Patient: sex F, age 26
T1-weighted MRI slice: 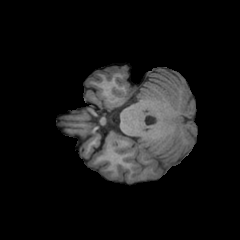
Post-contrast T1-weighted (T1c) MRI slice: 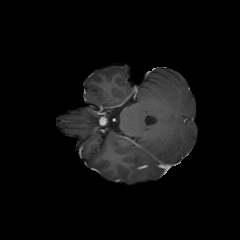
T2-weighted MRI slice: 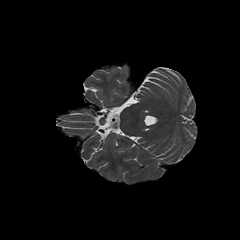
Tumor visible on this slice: no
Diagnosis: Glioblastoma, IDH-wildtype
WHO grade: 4